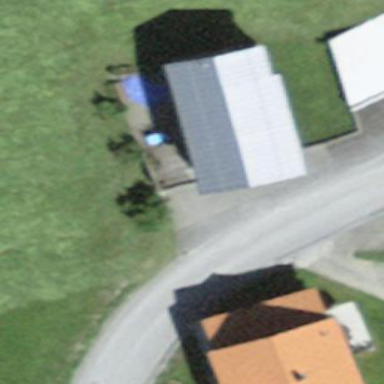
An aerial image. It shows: Detached building with gabled roof.